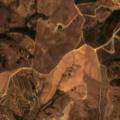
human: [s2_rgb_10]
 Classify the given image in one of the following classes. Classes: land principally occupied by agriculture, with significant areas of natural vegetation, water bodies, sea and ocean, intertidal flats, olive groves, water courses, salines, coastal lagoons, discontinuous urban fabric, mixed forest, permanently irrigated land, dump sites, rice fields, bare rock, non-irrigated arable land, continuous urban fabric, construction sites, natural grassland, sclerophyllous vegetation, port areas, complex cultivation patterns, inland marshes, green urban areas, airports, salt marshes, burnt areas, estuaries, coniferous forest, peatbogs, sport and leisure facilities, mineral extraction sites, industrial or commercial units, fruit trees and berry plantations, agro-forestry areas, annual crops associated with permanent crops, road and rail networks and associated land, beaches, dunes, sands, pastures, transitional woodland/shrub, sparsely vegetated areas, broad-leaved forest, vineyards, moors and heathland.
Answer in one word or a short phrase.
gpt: non-irrigated arable land, pastures, land principally occupied by agriculture, with significant areas of natural vegetation, agro-forestry areas, transitional woodland/shrub